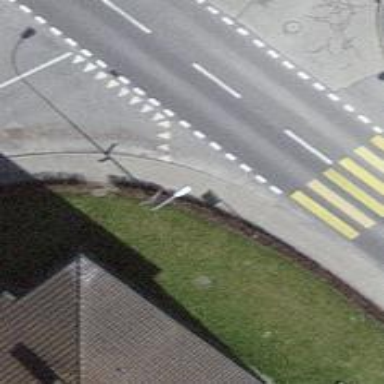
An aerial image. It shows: Sidewalk.